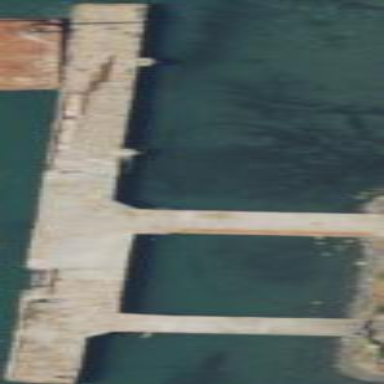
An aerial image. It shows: Man-made pier.